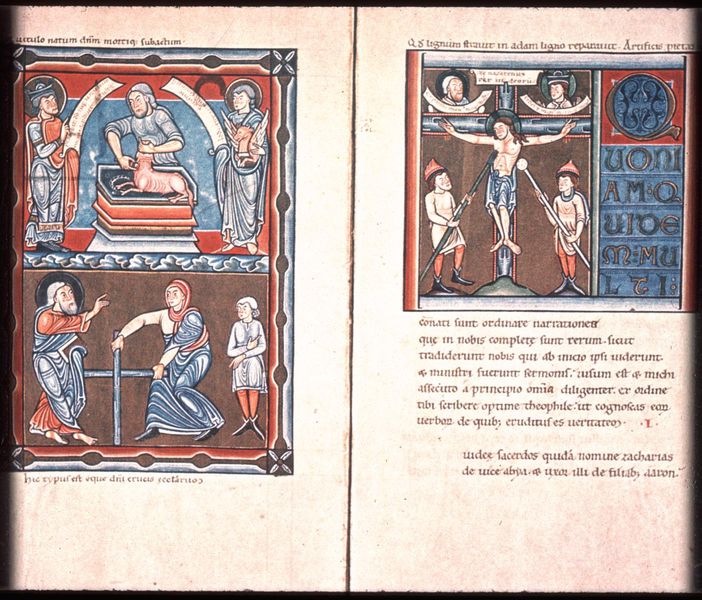
Titel: Evangeliar von Averboden
Institution: Lüttich, Universitätsbibliothek
Schlagwörter: berg, blau, weiß, menschen, braun, bunt, hut, hüte, rot, bibel, rahmen, tod, hügel, schrift, wellen, bilder, rad, lanze, thron, lamm, buch, kreuz, religion, buchstaben, altar, kreuzigung, mittelalter, segen, heilige, opfer, opferung, miniatur, prophet, bund, kruez, schächer, buchmalerei, inkunabel, kruezigung